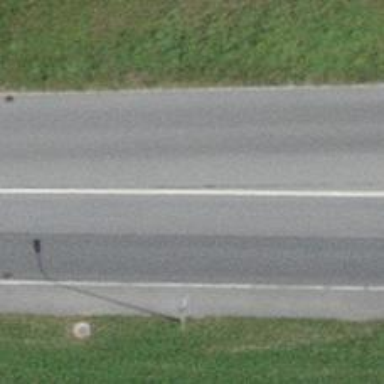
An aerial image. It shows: Secondary road.